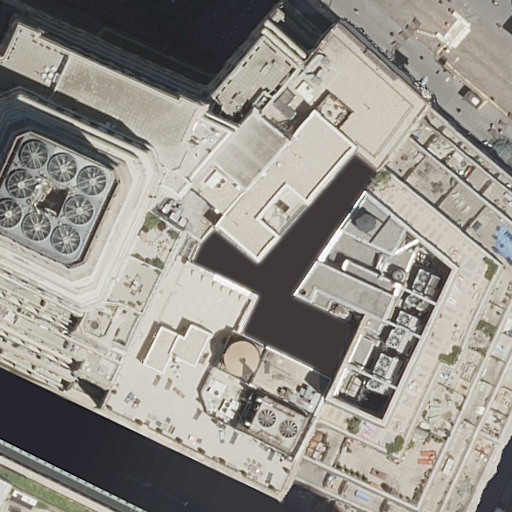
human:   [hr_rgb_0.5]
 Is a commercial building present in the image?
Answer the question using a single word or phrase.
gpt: no

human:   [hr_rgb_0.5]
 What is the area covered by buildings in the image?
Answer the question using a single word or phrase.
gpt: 3847m2

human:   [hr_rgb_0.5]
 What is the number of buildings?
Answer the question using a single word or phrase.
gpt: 8

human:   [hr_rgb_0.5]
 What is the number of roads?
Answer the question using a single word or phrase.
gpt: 2

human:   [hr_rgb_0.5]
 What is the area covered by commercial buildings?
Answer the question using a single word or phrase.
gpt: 0m2

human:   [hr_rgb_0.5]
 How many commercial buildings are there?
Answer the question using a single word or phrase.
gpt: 0

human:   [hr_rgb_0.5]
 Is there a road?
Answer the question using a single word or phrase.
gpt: yes

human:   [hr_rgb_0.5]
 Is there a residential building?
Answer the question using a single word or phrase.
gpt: yes

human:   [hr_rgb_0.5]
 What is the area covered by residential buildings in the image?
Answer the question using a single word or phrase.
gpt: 3847m2

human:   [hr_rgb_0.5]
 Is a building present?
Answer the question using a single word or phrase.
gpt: yes

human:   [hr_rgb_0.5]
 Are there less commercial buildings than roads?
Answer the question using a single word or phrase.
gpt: yes

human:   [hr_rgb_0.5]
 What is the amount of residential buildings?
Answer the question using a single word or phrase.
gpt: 8

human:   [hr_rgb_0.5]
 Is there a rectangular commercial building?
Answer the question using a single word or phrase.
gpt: no

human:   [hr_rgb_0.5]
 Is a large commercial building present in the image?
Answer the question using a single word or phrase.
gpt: no

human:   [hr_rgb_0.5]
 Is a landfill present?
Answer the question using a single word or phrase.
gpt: no

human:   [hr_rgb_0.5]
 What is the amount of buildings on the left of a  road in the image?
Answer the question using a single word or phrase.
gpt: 7

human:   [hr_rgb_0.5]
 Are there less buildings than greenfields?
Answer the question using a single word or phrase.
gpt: no

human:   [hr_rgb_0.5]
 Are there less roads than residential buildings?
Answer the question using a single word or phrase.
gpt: yes

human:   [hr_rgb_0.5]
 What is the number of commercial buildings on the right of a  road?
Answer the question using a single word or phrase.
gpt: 0

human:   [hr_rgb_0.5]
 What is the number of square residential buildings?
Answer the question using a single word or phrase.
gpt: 0

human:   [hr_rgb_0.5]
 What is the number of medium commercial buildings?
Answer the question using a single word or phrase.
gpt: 0

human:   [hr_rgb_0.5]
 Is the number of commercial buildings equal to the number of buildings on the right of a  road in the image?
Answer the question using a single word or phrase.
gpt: no

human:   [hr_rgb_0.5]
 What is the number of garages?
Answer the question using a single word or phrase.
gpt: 0

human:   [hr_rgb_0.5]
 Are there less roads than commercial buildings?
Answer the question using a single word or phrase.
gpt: no

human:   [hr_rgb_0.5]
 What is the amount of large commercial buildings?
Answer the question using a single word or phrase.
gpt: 0

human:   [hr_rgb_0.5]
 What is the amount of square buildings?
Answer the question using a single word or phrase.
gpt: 0

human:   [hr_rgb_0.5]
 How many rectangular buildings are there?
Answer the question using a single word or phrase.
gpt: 5

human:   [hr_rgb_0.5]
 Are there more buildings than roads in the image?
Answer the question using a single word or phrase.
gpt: yes

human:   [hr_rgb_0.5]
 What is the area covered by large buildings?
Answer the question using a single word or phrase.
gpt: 3290m2

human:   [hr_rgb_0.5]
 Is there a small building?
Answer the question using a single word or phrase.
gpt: yes

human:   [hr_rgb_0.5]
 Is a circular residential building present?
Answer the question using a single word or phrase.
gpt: no

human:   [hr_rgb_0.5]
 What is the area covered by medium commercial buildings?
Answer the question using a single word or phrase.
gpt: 0m2

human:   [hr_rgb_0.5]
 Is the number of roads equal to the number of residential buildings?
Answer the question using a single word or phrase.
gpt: no

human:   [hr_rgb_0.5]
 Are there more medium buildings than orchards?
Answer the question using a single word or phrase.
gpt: yes

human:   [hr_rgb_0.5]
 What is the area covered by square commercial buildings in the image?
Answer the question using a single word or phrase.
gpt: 0m2

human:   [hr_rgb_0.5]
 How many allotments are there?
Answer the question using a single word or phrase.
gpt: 0

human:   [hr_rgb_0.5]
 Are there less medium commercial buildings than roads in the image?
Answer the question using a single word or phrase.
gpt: yes

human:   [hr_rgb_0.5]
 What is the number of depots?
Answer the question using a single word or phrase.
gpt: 0

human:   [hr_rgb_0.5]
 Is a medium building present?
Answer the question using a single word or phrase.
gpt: yes

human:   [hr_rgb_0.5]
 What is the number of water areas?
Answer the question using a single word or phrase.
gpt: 0

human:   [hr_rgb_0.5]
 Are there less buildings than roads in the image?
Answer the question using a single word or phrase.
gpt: no

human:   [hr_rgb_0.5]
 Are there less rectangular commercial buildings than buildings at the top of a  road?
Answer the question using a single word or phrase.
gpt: yes

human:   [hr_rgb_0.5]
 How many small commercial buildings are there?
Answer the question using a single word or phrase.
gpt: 0

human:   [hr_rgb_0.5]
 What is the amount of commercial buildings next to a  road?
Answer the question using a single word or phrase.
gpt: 0

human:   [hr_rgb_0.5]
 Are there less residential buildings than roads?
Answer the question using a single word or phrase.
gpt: no

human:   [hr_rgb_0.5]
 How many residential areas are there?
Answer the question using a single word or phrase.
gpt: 0

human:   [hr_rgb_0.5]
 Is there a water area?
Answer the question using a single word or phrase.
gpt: no

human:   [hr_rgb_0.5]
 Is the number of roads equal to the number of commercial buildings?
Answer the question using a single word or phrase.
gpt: no

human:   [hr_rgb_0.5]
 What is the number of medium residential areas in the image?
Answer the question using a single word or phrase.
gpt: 0

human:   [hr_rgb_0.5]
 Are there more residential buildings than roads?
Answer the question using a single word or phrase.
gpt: yes

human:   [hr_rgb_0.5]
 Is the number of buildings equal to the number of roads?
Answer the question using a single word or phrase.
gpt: no

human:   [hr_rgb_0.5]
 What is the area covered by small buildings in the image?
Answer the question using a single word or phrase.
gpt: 168m2

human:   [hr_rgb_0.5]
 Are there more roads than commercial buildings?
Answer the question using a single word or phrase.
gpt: yes

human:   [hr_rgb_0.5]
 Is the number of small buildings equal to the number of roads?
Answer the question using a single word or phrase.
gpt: no

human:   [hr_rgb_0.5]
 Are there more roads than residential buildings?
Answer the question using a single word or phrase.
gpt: no

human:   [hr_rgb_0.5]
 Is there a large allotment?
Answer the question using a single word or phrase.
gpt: no

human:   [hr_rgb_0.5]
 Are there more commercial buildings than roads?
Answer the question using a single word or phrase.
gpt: no

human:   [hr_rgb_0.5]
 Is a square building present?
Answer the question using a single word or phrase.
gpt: no

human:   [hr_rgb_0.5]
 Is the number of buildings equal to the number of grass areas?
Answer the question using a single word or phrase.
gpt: no

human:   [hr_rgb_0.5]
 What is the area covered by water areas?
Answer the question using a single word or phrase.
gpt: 0m2

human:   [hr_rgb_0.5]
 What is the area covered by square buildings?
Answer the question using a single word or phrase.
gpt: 0m2

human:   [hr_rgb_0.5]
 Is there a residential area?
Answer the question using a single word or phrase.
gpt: no

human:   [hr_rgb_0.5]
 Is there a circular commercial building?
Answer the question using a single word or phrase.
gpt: no

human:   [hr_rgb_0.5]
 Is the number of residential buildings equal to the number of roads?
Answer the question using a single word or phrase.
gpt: no